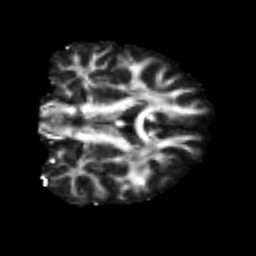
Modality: FA
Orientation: coronal
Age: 30
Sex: male
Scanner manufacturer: siemens
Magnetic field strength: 3 T
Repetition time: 2.3 s
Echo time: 0.085 s